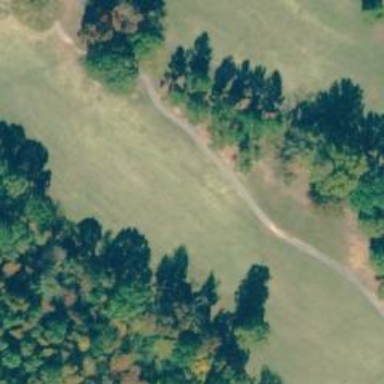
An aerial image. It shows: Pathway for golfing.